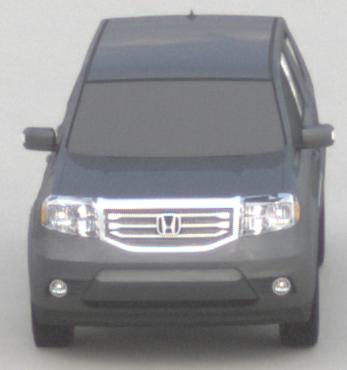
Make: Honda
Model: Pilot
Detailed model: Gen. 2 Facelift
Model produced from: 2012
Model produced until: 2015
Doors: 5
Color: gray
Road condition: dry road
Daytime: midday
Contrast: low contrast